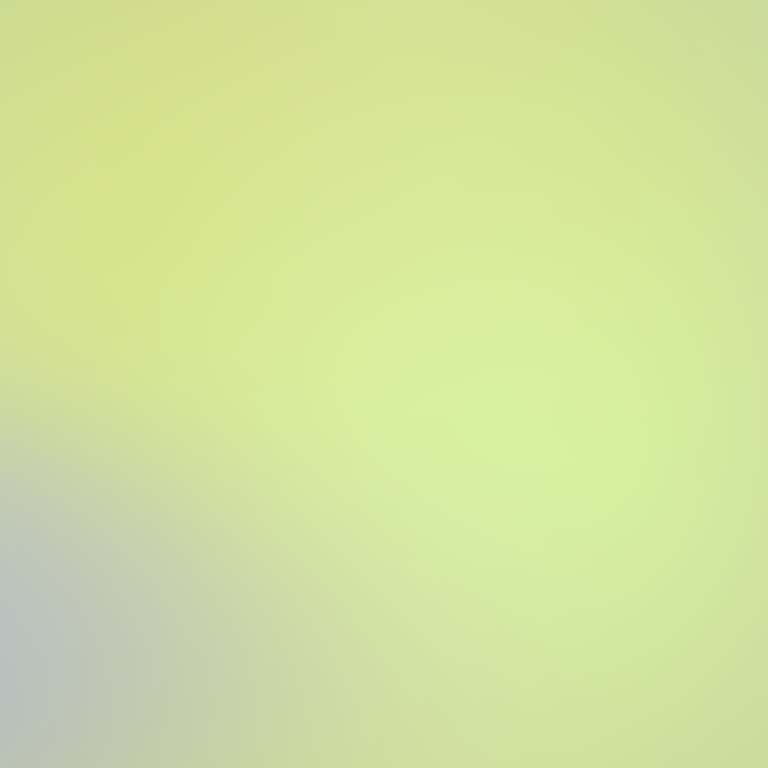
Abstract light effect, smooth gradient from soft yellow to pale gray, calm atmosphere, diffuse light, no room, no furniture, no objects.